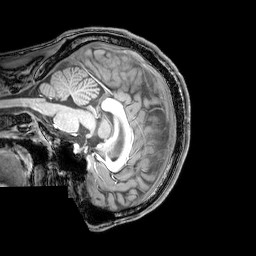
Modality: T1w
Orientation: sagittal
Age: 20
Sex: male
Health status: healthy
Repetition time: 0.081 s
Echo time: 0.037 s